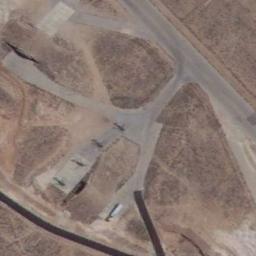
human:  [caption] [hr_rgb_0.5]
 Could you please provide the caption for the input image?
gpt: Next to the many complex staggered runways are large patches of brown bare ground .

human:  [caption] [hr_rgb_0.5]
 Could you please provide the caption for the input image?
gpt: The runway is on the bare land .

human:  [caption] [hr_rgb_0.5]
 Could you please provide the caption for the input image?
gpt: There are many runways of different lengths .

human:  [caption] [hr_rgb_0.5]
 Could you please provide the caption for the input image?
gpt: The runway goes through the clearing and some other roads connect to the runway .

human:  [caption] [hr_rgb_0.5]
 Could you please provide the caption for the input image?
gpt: There are brown bare land beside the runway .